Используя фотографию, сделанную для рекламного плаката (см. рисунок), определить:
фокycнoe pacстояние $F$ объектива фотоаппарата,
на каком расстоянии $x$ от ладоней рук располагался объектив при фотографировании,
размер $l$ рыбы, пойманной рыбаком,
диаметр $d$ объектива; принять, что размытие деталей изображения на фотографии не превосходит $0.2~мм$. Объектив фотоаппарата рассматривать как тонкую линзу.
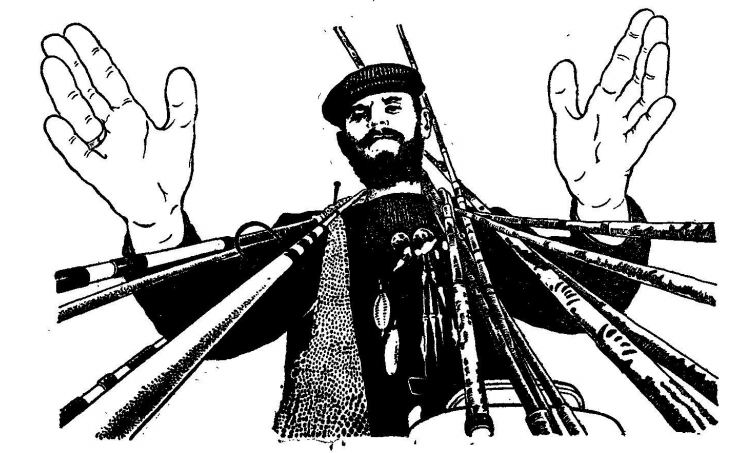
фокycнoe pacстояние $F$ объектива фотоаппарата,
Ответ: $$ F \approx 9~см. $$

на каком расстоянии $x$ от ладоней рук располагался объектив при фотографировании,
Ответ: $$ x \approx 50~см. $$

размер $l$ рыбы, пойманной рыбаком,
Ответ: $$ l \approx 40~см. $$

диаметр $d$ объектива; принять, что размытие деталей изображения на фотографии не превосходит $0.2~мм$.
Ответ: Объектив фотоаппарата задиафрагмирован до $d=2.2~мм$.
Темы:
T, Оптика, Геометрическая оптика, Тонкая линза, Обработка фотографии, Всероссийские